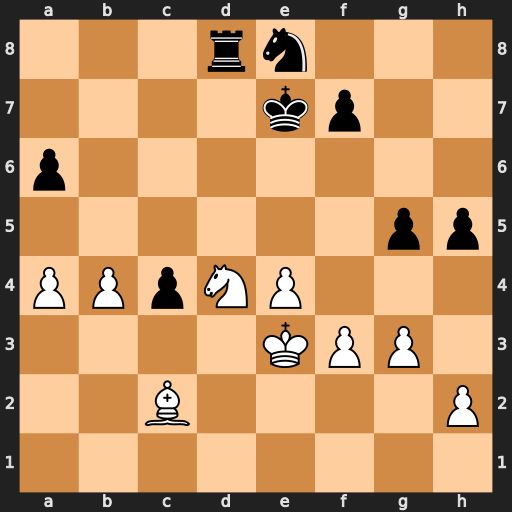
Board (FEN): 3rn3/4kp2/p7/6pp/PPpNP3/4KPP1/2B4P/8
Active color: w
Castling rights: -
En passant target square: -
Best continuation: Nc6+ Kd7 Nxd8